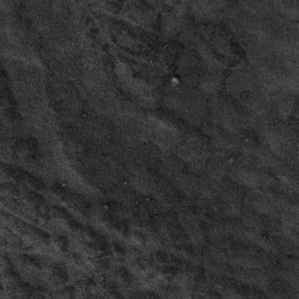
Label: frost